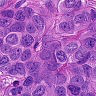
Metastatic tissue present: yes